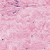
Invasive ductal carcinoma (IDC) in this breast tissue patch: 0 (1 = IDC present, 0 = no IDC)